Question: I am trying to build a simple web page for my website using HTML, CSS, JavaScript and JQuery. What I want is to display a slideshow of a few of my images at the top of the page. I just want the pictures to fade out and fade in after one another forever until the user closes the browser. I want each picture to be displayed for a certain amount of time, after which it will fade out and another picture would fade in.
I referred to <URL> page and tried to develop some code.
The overall layout of the website is as follows:

For this, my 'index.html' page looks like this:
'''
<!DOCTYPE HTML PUBLIC "-//W3C//DTD HTML 4.01//EN" "http://www.w3.org/TR/html4/strict.dtd">
<html>
<head>
<title>Home Page</title>
<link rel="stylesheet" href="css/style.css" />
<script language="javascript" src="js/jquery-1.10.2.min.js"></script>
<script language="javascript" src="js/common.js"></script>
<script language="javascript" src="js/banner_rotator.js"></script>
</head>
<body onload="loadBody();">
<div id="wrapper">
<img id="headerlogo" />
<div id="nav">
<a href="javascript: void(0);">Home</a>
<a href="javascript: void(0);">About</a>
<a href="javascript: void(0);">Weddings</a>
<a href="javascript: void(0);">Portraiture</a>
<a href="javascript: void(0);">Landscapes</a>
<a href="javascript: void(0);">Products</a>
<a href="javascript: void(0);">Miscellaneous</a>
<a href="javascript: void(0);">Services</a>
<a href="javascript: void(0);">Contact</a>
</div>
<div id="container">
<div id="content">
<!-- Main content starts here -->
<p>
Welcome to the world of The Siblings' photography.
</p>
imgpos = <span id="imgposspan"></span>
<!-- Main content ends here -->
</div>
</div>
</div>
</body>
</html>
'''
The CSS is like this:
'''
body {
background-color: transparent; color: #d0d0d0;
font: normal normal 11px verdana; margin: 0 auto;
}
#wrapper {
background-color: transparent; width: 960px; margin: 0 auto;
}
#headerlogo {
border-radius: 0px 0px 5px 5px; display: block;
width: 960px; height: 350px;
background-color: #d0d0d0;
}
#container {
width: 100%; margin-top: -35px;
}
#nav {
background-color: transparent;
color: #888888; border-radius: 5px; padding: 10px;
width: 100%; position: relative; top: -40px;
}
#nav>a {
border-radius: 5px; display: inline-block; padding: 5px 19px;
font-weight: bold; border: 1px solid transparent;
color: #888888; background: none none transparent no-repeat;
}
#nav>a:link {
text-decoration: none; border-color: transparent; background-image: none;
}
#nav>a:visited {
text-decoration: none; border-color: transparent; background-image: none;
}
#nav>a:hover{
text-decoration: none; border-color: #ffa500; background-image: url("/img/1x30_ffa500.gif");
background-repeat: repeat-x; box-shadow: 0px 0px 5px #ffd700;
}
#nav>a:active {
text-decoration: underline; border-color: transparent;
background-image: none;
}
#content {
background-color: #f0f0f0; color: #202020;
padding: 5px; border-radius: 5px;
}
'''
The 'common.js' file is like this:
'''
$(document).ready(function (){
var images = new Array();
images[0] = new Image();
images[0].src = "img/coverpics/sea_link.jpg";
images[1] = new Image();
images[1].src = "img/coverpics/marine_drive.jpg";
images[2] = new Image();
images[2].src = "img/coverpics/backbay.jpg"
banner_rotator("headerlogo", images, 0);
});
'''
And, the 'banner_rotator.js' file is like this:
'''
function banner_rotator(imgid, imgarray, imgpos) {
setInterval(function() {
if (imgpos >= imgarray.length || imgpos == undefined)
imgpos = 0;
$("#"+imgid).attr({ "src" : imgarray[imgpos].src });
$("#"+imgid).fadeIn(1000, "linear");
$("#"+imgid).delay(6500);
$("#"+imgid).fadeOut(500);
// $("#imgposspan").html(imgpos);
imgpos++;
}, 8000);
}
'''
Now, my problem description is as follows:
1. For the first few seconds the top portion is blank. The image is not showed, even though I am developing and having all the files on my local machine itself.
2. This first image directly pops up on the screen, instead of fading in.
3. After this image fades out, the image block vanishes, as if it is set to display: none; for a second. The entire page that follows the image shifts up. Then, the next image fades in and so forth everything runs normal.
Hence, in short, I have problems with the starting of this slideshow. Can anybody please help?
Also please tell me where can I put my code so everybody here can access and see for themselves how it runs?
<URL>
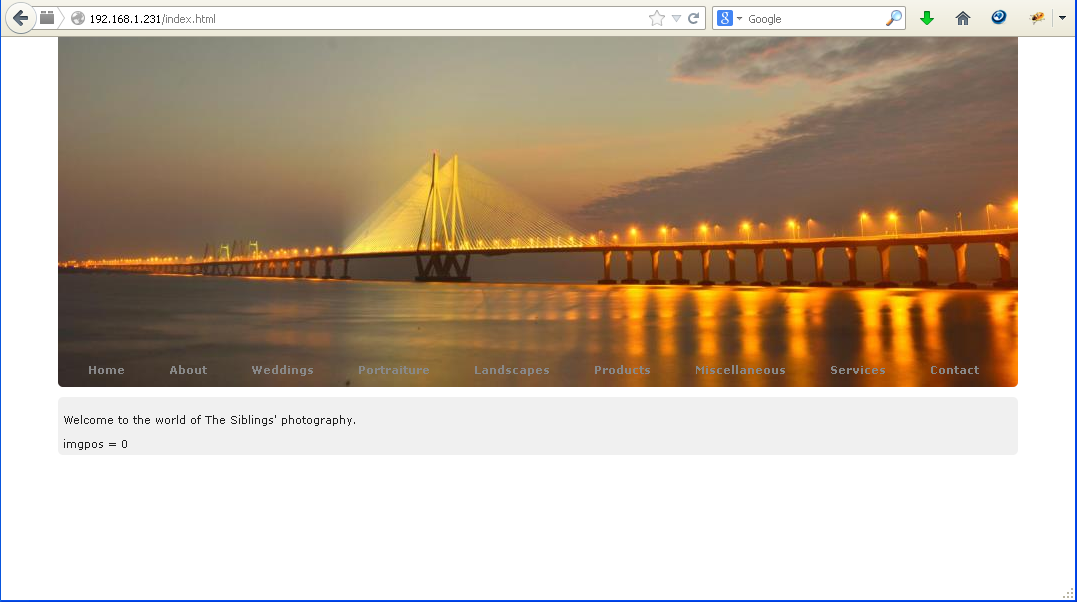
Answer: '''
<img id="headerlogo" />
'''
Don't do that (an image tag with no 'src' attribute)
Put a div that will hold the space (set 'position:relative' with width & height in css)
Then the problem is that you are changing your 'src' attribute in your time loop, this ain't smooth
In your CSS, suppose you name your slider wrapper headerlogo_wrapper
'''
div.headerlogo_wrapper > img {position:absolute;display:none;left:0;top:0}
'''
Then you append your images to the space holder you have created (they will not show obviously)
Then you fadeIn your first image then you launch your 'setInterval' :
'''
//after having appended the images to the slider wrapper :
var $img = $("div.headerlogo_wrapper > img");
$img.eq(0).fadeIn(1000, "linear");
var ivisible = 0;
setInterval( function() {
$img.eq(ivisible).fadeOut(500);
++ivisible;
if (ivisible>$img.length-1) ivisible = 0;
$img.eq(ivisible).stop().fadeIn(1000, "linear");
}, 8000);
'''
(If you want an image to be shown during load, some simple changes shall do; also if the first interval start immediately you obviously don't need to fadeIn "manually" the first image)